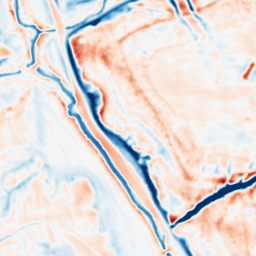
Category: multiscale
Decomposition family: dog_multiscale
Decomposition parameters: sigma_ratio: 1.4
n_scales: 5
base_sigma: 1
Upsampling method: sinc_blackman
Upsampling parameters: scale: 2
kernel_size: 16
Upsampling scale: 2